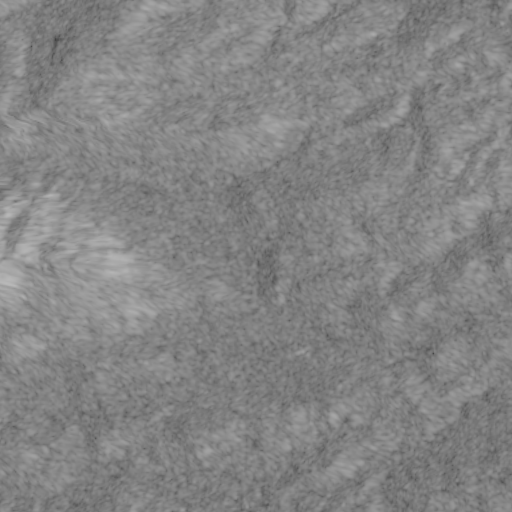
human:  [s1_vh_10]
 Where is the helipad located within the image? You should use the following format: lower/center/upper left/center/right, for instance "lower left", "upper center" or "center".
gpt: The helipad is located in the lower left of the image.
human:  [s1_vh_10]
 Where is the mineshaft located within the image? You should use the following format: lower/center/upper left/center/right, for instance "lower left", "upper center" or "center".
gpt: The mineshaft is located in the center left of the image.
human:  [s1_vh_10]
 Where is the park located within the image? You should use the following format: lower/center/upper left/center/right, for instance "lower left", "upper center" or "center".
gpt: The park is located in the lower center of the image.
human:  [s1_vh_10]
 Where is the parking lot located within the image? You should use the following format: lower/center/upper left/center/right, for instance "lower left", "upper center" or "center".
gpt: The parking lot is located in the lower right of the image.
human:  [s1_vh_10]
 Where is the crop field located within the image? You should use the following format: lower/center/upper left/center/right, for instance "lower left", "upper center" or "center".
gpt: There is no crop field in the image.

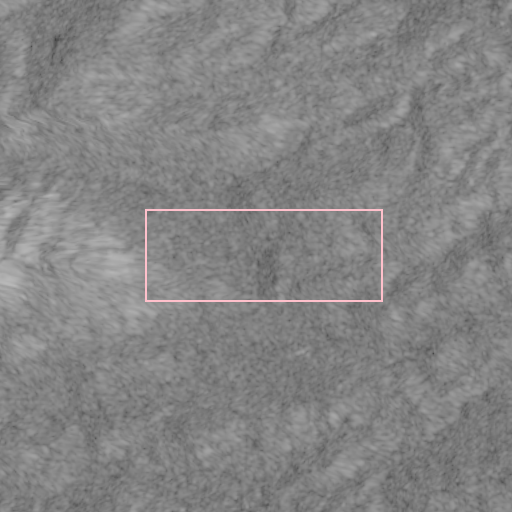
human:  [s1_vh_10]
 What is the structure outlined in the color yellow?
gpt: There is no yellow outline.
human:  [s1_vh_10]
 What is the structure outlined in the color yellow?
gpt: There is no structure outlined in yellow.